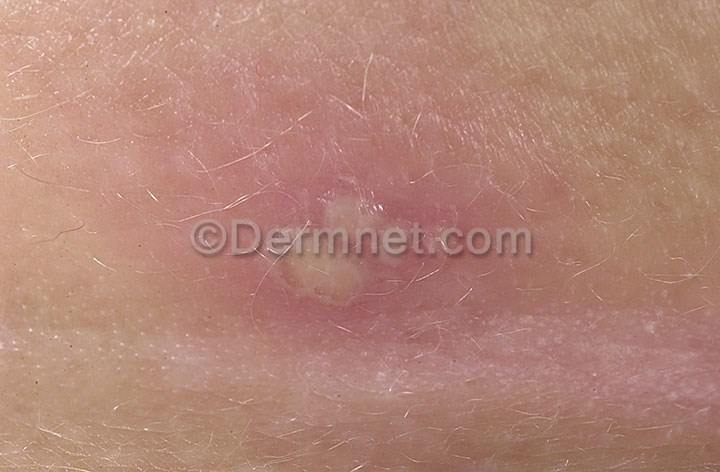
Disease: Warts Molluscum and other Viral Infections